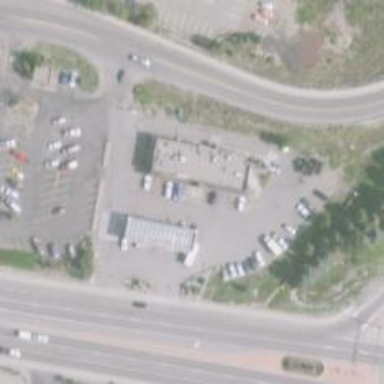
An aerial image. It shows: Convenience shop.